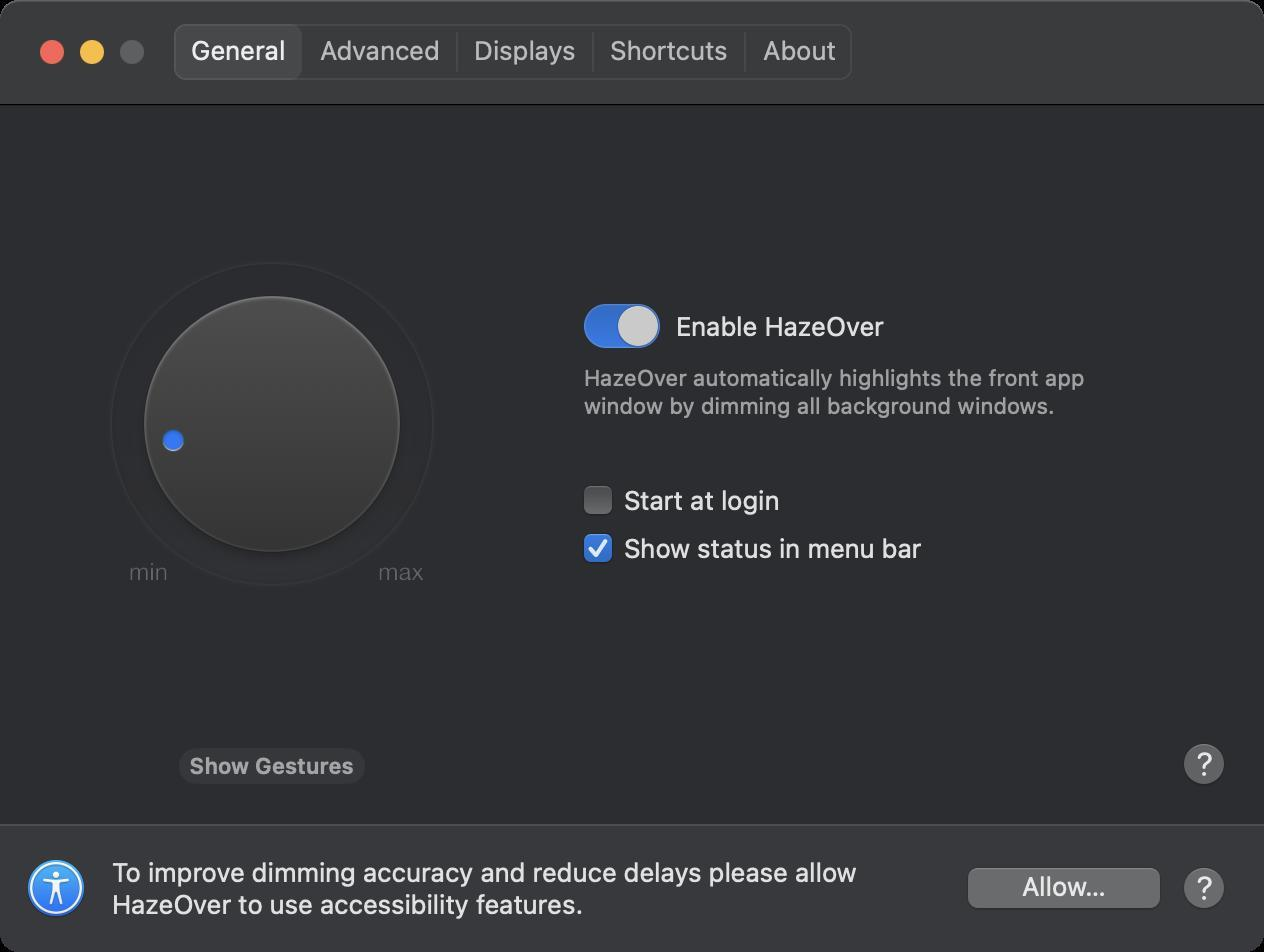
Accessibility tree:
{"name": "", "role": "AXWindow", "description": null, "role_description": "standard window", "value": null, "position": "469.00;130.00", "size": "632;476", "children": [{"name": null, "role": "AXImage", "description": "Accessibility", "role_description": "image", "value": null, "position": "12.00;428.00", "size": "32;32", "children": []}, {"name": null, "role": "AXStaticText", "description": null, "role_description": "text", "value": "To improve dimming accuracy and reduce delays please allow HazeOver to use accessibility features.", "position": "54.00;428.00", "size": "380;32", "children": []}, {"name": "Allow…", "role": "AXButton", "description": null, "role_description": "button", "value": null, "position": "477.00;429.00", "size": "110;32", "children": []}, {"name": null, "role": "AXButton", "description": "Help", "role_description": "button", "value": null, "position": "589.00;433.00", "size": "25;25", "children": []}, {"name": "Show_Gestures", "role": "AXButton", "description": null, "role_description": "button", "value": null, "position": "89.50;374.00", "size": "93;18", "children": []}, {"name": null, "role": "AXSlider", "description": null, "role_description": "slider", "value": 15.599999999999925, "position": "40.00;116.00", "size": "192;192", "children": [{"name": null, "role": "AXValueIndicator", "description": null, "role_description": "value indicator", "value": 15.599999999999925, "position": "138.50;204.50", "size": "7;7", "children": []}]}, {"name": "Enable_HazeOver", "role": "AXButton", "description": null, "role_description": "switch", "value": 1, "position": "290.00;151.00", "size": "42;25", "children": []}, {"name": "Enable_HazeOver", "role": "AXCheckBox", "description": null, "role_description": "checkbox", "value": 1, "position": "338.00;155.00", "size": "108;16", "children": []}, {"name": null, "role": "AXStaticText", "description": null, "role_description": "text", "value": "HazeOver automatically highlights the front app window by dimming all background windows.", "position": "290.00;182.00", "size": "258;28", "children": []}, {"name": "Start_at_login", "role": "AXCheckBox", "description": null, "role_description": "checkbox", "value": 0, "position": "290.00;241.00", "size": "104;18", "children": []}, {"name": "Show_status_in_menu_bar", "role": "AXCheckBox", "description": null, "role_description": "checkbox", "value": 1, "position": "290.00;265.00", "size": "175;18", "children": []}, {"name": null, "role": "AXButton", "description": "Help", "role_description": "button", "value": null, "position": "589.00;371.00", "size": "25;25", "children": []}, {"name": null, "role": "AXToolbar", "description": null, "role_description": "toolbar", "value": null, "position": "0.00;0.00", "size": "632;52", "children": []}, {"name": null, "role": "AXRadioGroup", "description": null, "role_description": "radio group", "value": "{\n    \"name\": null,\n    \"role\": \"AXRadioButton\",\n    \"description\": \"General\",\n    \"role_description\": \"radio button\",\n    \"value\": 1,\n    \"position\": \"81.00;6.00\",\n    \"size\": \"71;40\",\n    \"children\": []\n}", "position": "81.00;6.00", "size": "351;40", "children": [{"name": null, "role": "AXRadioButton", "description": "General", "role_description": "radio button", "value": 1, "position": "81.00;6.00", "size": "71;40", "children": []}, {"name": null, "role": "AXRadioButton", "description": "Advanced", "role_description": "radio button", "value": 0, "position": "152.00;6.00", "size": "77;40", "children": []}, {"name": null, "role": "AXRadioButton", "description": "Displays", "role_description": "radio button", "value": 0, "position": "229.00;6.00", "size": "68;40", "children": []}, {"name": null, "role": "AXRadioButton", "description": "Shortcuts", "role_description": "radio button", "value": 0, "position": "297.00;6.00", "size": "76;40", "children": []}, {"name": null, "role": "AXRadioButton", "description": "About", "role_description": "radio button", "value": 0, "position": "373.00;6.00", "size": "59;40", "children": []}]}, {"name": null, "role": "AXButton", "description": null, "role_description": "close button", "value": null, "position": "19.00;18.00", "size": "14;16", "children": []}, {"name": null, "role": "AXButton", "description": null, "role_description": "zoom button", "value": null, "position": "59.00;18.00", "size": "14;16", "children": [{"name": null, "role": "AXGroup", "description": null, "role_description": "group", "value": null, "position": "59.00;18.00", "size": "14;16", "children": []}]}, {"name": null, "role": "AXButton", "description": null, "role_description": "minimize button", "value": null, "position": "39.00;18.00", "size": "14;16", "children": []}]}